Field crop: tomato
Growth stage: 1
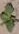
Species: solanum